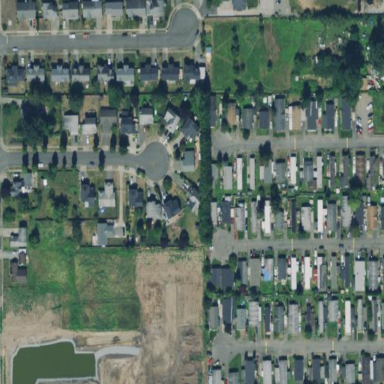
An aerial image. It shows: Residential area designated as trailer park.